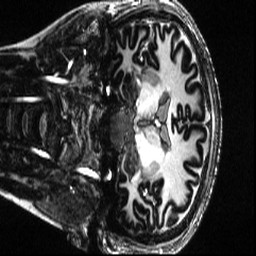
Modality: T1w
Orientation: coronal
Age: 26
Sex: female
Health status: healthy
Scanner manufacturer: siemens
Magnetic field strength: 7 T
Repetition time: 4.3 s
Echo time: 0.00227 s